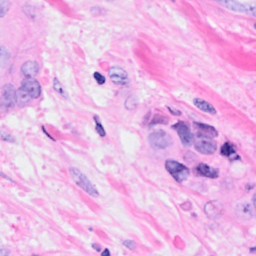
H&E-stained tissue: Breast